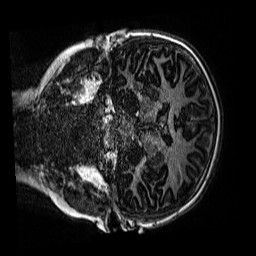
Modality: MP2RAGE
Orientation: coronal
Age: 10
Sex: male
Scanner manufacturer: siemens
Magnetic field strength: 3 T
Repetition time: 4 s
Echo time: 0.00299 s